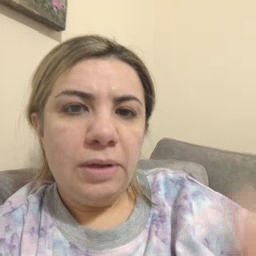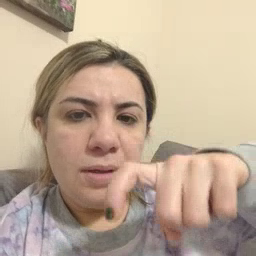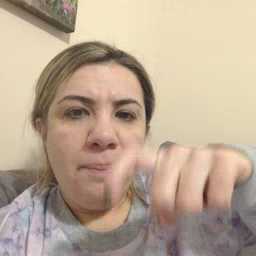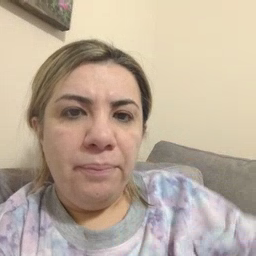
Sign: time